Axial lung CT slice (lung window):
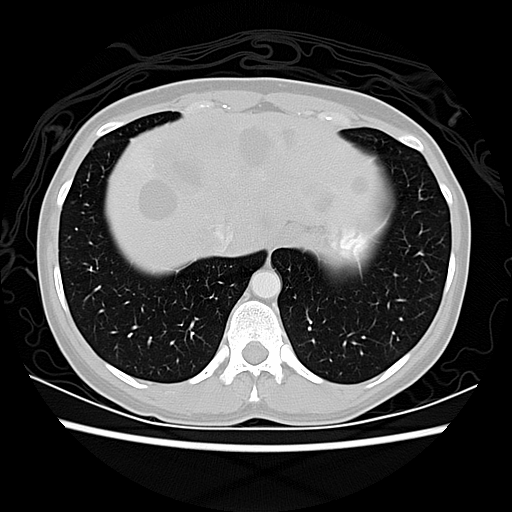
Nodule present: no